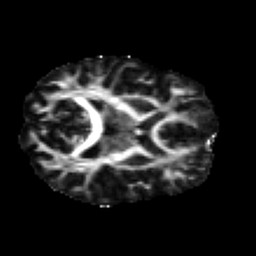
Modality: FA
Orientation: axial
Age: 31
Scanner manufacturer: siemens
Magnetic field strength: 3 T
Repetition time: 2.2 s
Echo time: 0.084 s